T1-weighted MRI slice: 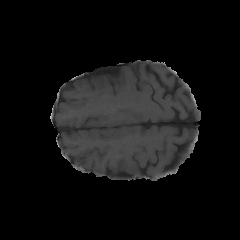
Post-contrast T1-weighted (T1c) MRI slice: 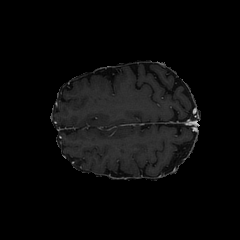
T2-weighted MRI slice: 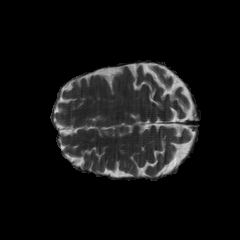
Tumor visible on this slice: no